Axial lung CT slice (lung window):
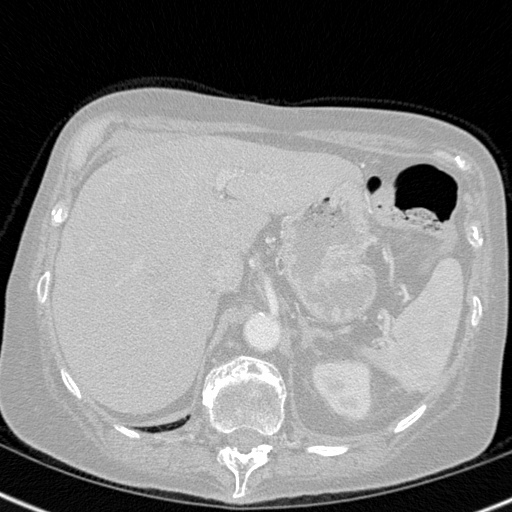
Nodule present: no